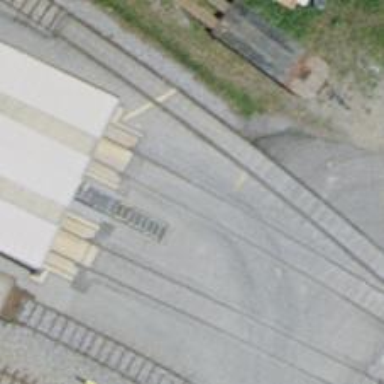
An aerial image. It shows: Single railway spur track.